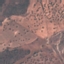
Land use / land cover class: PermanentCrop